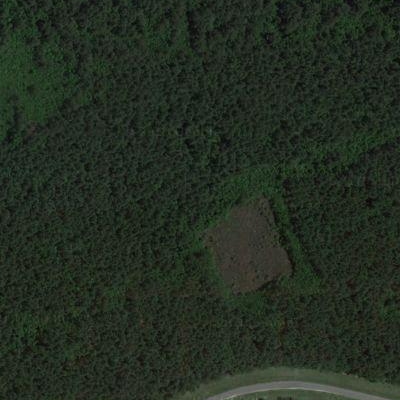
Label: eForest